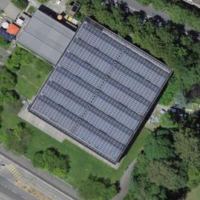
EUNIS habitat code: 54
Species observed at this site:
Lepidium draba
Allium ursinum
Acer pseudoplatanus
Salvia pratensis